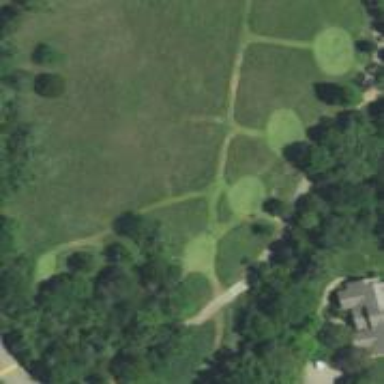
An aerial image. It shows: Path for both roads and golfers.